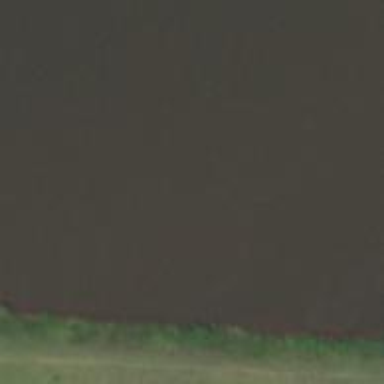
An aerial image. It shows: Dam across waterway.